Question: I am using a JTable in my application and wish to have 2 rows for headings, similar to this:

Is this even possible or will I have to do something else? If so, what? Using Supertitle-titleA, SuperTitle-titleB will take up too much space and make information redundant.
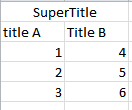
Answer: We had the same requirement in our last project. What I have found is an Implementation for a <URL>. However, I have pimped it a bit, although I cannot recall what exactly. Beneath is the implementation of the three classes as how we use them.
ColumnGroup.java
'''
import java.awt.Component;
import java.awt.Dimension;
import java.util.ArrayList;
import java.util.Collections;
import java.util.List;
import javax.swing.JTable;
import javax.swing.table.TableCellRenderer;
import javax.swing.table.TableColumn;
/**
* ColumnGroup
*
* @version 1.0 20.10.1998
* @author Nobuo Tamemasa
*/
public class ColumnGroup {
protected TableCellRenderer renderer;
protected List<TableColumn> columns;
protected List<ColumnGroup> groups;
protected String text;
protected int margin = 0;
public ColumnGroup(String text) {
this(text, null);
}
public ColumnGroup(String text, TableCellRenderer renderer) {
this.text = text;
this.renderer = renderer;
this.columns = new ArrayList<TableColumn>();
this.groups = new ArrayList<ColumnGroup>();
}
public void add(TableColumn column) {
columns.add(column);
}
public void add(ColumnGroup group) {
groups.add(group);
}
/**
* @param column
* TableColumn
*/
public List<ColumnGroup> getColumnGroups(TableColumn column) {
if (!contains(column)) {
return Collections.emptyList();
}
List<ColumnGroup> result = new ArrayList<ColumnGroup>();
result.add(this);
if (columns.contains(column)) {
return result;
}
for (ColumnGroup columnGroup : groups) {
result.addAll(columnGroup.getColumnGroups(column));
}
return result;
}
private boolean contains(TableColumn column) {
if (columns.contains(column)) {
return true;
}
for (ColumnGroup group : groups) {
if (group.contains(column)) {
return true;
}
}
return false;
}
public TableCellRenderer getHeaderRenderer() {
return renderer;
}
public void setHeaderRenderer(TableCellRenderer renderer) {
this.renderer = renderer;
}
public String getHeaderValue() {
return text;
}
public Dimension getSize(JTable table) {
TableCellRenderer renderer = this.renderer;
if (renderer == null) {
renderer = table.getTableHeader().getDefaultRenderer();
}
Component comp = renderer.getTableCellRendererComponent(table, getHeaderValue() == null || getHeaderValue().trim().isEmpty() ? " "
: getHeaderValue(), false, false, -1, -1);
int height = comp.getPreferredSize().height;
int width = 0;
for (ColumnGroup columnGroup : groups) {
width += columnGroup.getSize(table).width;
}
for (TableColumn tableColumn : columns) {
width += tableColumn.getWidth();
width += margin;
}
return new Dimension(width, height);
}
public void setColumnMargin(int margin) {
this.margin = margin;
for (ColumnGroup columnGroup : groups) {
columnGroup.setColumnMargin(margin);
}
}
}
'''
GroupableTableHeader.java
'''
import java.util.ArrayList;
import java.util.Collections;
import java.util.List;
import javax.swing.table.JTableHeader;
import javax.swing.table.TableColumn;
import javax.swing.table.TableColumnModel;
/**
* GroupableTableHeader
*
* @version 1.0 20.10.1998
* @author Nobuo Tamemasa
*/
@SuppressWarnings("serial")
public class GroupableTableHeader extends JTableHeader {
@SuppressWarnings("unused")
private static final String uiClassID = "GroupableTableHeaderUI";
protected List<ColumnGroup> columnGroups = new ArrayList<ColumnGroup>();
public GroupableTableHeader(TableColumnModel model) {
super(model);
setUI(new GroupableTableHeaderUI());
setReorderingAllowed(false);
// setDefaultRenderer(new MultiLineHeaderRenderer());
}
@Override
public void updateUI() {
setUI(new GroupableTableHeaderUI());
}
@Override
public void setReorderingAllowed(boolean b) {
super.setReorderingAllowed(false);
}
public void addColumnGroup(ColumnGroup g) {
columnGroups.add(g);
}
public List<ColumnGroup> getColumnGroups(TableColumn col) {
for (ColumnGroup group : columnGroups) {
List<ColumnGroup> groups = group.getColumnGroups(col);
if (!groups.isEmpty()) {
return groups;
}
}
return Collections.emptyList();
}
public void setColumnMargin() {
int columnMargin = getColumnModel().getColumnMargin();
for (ColumnGroup group : columnGroups) {
group.setColumnMargin(columnMargin);
}
}
}
'''
GroupableTableHeaderUI.java
'''
import java.awt.Component;
import java.awt.Dimension;
import java.awt.Graphics;
import java.awt.Rectangle;
import java.util.Enumeration;
import java.util.HashMap;
import java.util.List;
import java.util.Map;
import javax.swing.JComponent;
import javax.swing.UIManager;
import javax.swing.plaf.basic.BasicTableHeaderUI;
import javax.swing.table.TableCellRenderer;
import javax.swing.table.TableColumn;
import javax.swing.table.TableColumnModel;
public class GroupableTableHeaderUI extends BasicTableHeaderUI {
protected GroupableTableHeader getHeader() {
return (GroupableTableHeader) header;
}
@Override
public void paint(Graphics g, JComponent c) {
Rectangle clipBounds = g.getClipBounds();
if (header.getColumnModel().getColumnCount() == 0) {
return;
}
int column = 0;
Dimension size = header.getSize();
Rectangle cellRect = new Rectangle(0, 0, size.width, size.height);
Map<ColumnGroup, Rectangle> groupSizeMap = new HashMap<ColumnGroup, Rectangle>();
for (Enumeration<TableColumn> enumeration = header.getColumnModel().getColumns(); enumeration.hasMoreElements();) {
cellRect.height = size.height;
cellRect.y = 0;
TableColumn aColumn = enumeration.nextElement();
List<ColumnGroup> groups = getHeader().getColumnGroups(aColumn);
int groupHeight = 0;
for (ColumnGroup group : groups) {
Rectangle groupRect = groupSizeMap.get(group);
if (groupRect == null) {
groupRect = new Rectangle(cellRect);
Dimension d = group.getSize(header.getTable());
groupRect.width = d.width;
groupRect.height = d.height;
groupSizeMap.put(group, groupRect);
}
paintCell(g, groupRect, group);
groupHeight += groupRect.height;
cellRect.height = size.height - groupHeight;
cellRect.y = groupHeight;
}
cellRect.width = aColumn.getWidth();
if (cellRect.intersects(clipBounds)) {
paintCell(g, cellRect, column);
}
cellRect.x += cellRect.width;
column++;
}
}
private void paintCell(Graphics g, Rectangle cellRect, int columnIndex) {
TableColumn aColumn = header.getColumnModel().getColumn(columnIndex);
TableCellRenderer renderer = aColumn.getHeaderRenderer();
if (renderer == null) {
renderer = getHeader().getDefaultRenderer();
}
Component c = renderer.getTableCellRendererComponent(header.getTable(), aColumn.getHeaderValue(), false, false,
-1, columnIndex);
c.setBackground(UIManager.getColor("control"));
rendererPane.paintComponent(g, c, header, cellRect.x, cellRect.y, cellRect.width, cellRect.height, true);
}
private void paintCell(Graphics g, Rectangle cellRect, ColumnGroup cGroup) {
TableCellRenderer renderer = cGroup.getHeaderRenderer();
if (renderer == null) {
renderer = getHeader().getDefaultRenderer();
}
Component component = renderer.getTableCellRendererComponent(header.getTable(), cGroup.getHeaderValue(), false,
false, -1, -1);
rendererPane
.paintComponent(g, component, header, cellRect.x, cellRect.y, cellRect.width, cellRect.height, true);
}
private int getHeaderHeight() {
int headerHeight = 0;
TableColumnModel columnModel = header.getColumnModel();
for (int column = 0; column < columnModel.getColumnCount(); column++) {
TableColumn aColumn = columnModel.getColumn(column);
TableCellRenderer renderer = aColumn.getHeaderRenderer();
if (renderer == null) {
renderer = getHeader().getDefaultRenderer();
}
Component comp = renderer.getTableCellRendererComponent(header.getTable(), aColumn.getHeaderValue(), false,
false, -1, column);
int cHeight = comp.getPreferredSize().height;
List<ColumnGroup> groups = getHeader().getColumnGroups(aColumn);
for (ColumnGroup group : groups) {
cHeight += group.getSize(header.getTable()).height;
}
headerHeight = Math.max(headerHeight, cHeight);
}
return headerHeight;
}
@Override
public Dimension getPreferredSize(JComponent c) {
int width = 0;
for (Enumeration<TableColumn> enumeration = header.getColumnModel().getColumns(); enumeration.hasMoreElements();) {
TableColumn aColumn = enumeration.nextElement();
width += aColumn.getPreferredWidth();
}
return createHeaderSize(width);
}
private Dimension createHeaderSize(int width) {
TableColumnModel columnModel = header.getColumnModel();
width += columnModel.getColumnMargin() * columnModel.getColumnCount();
if (width > Integer.MAX_VALUE) {
width = Integer.MAX_VALUE;
}
return new Dimension(width, getHeaderHeight());
}
}
'''